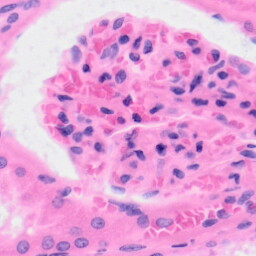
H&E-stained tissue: Kidney